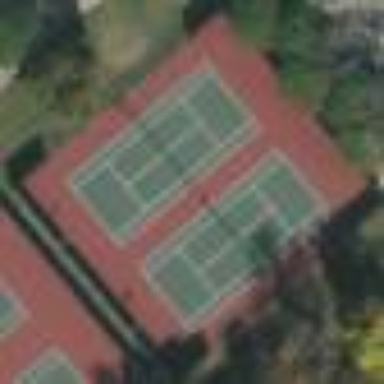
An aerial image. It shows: Tennis court on pitch.